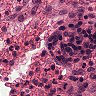
Metastatic tissue present: no